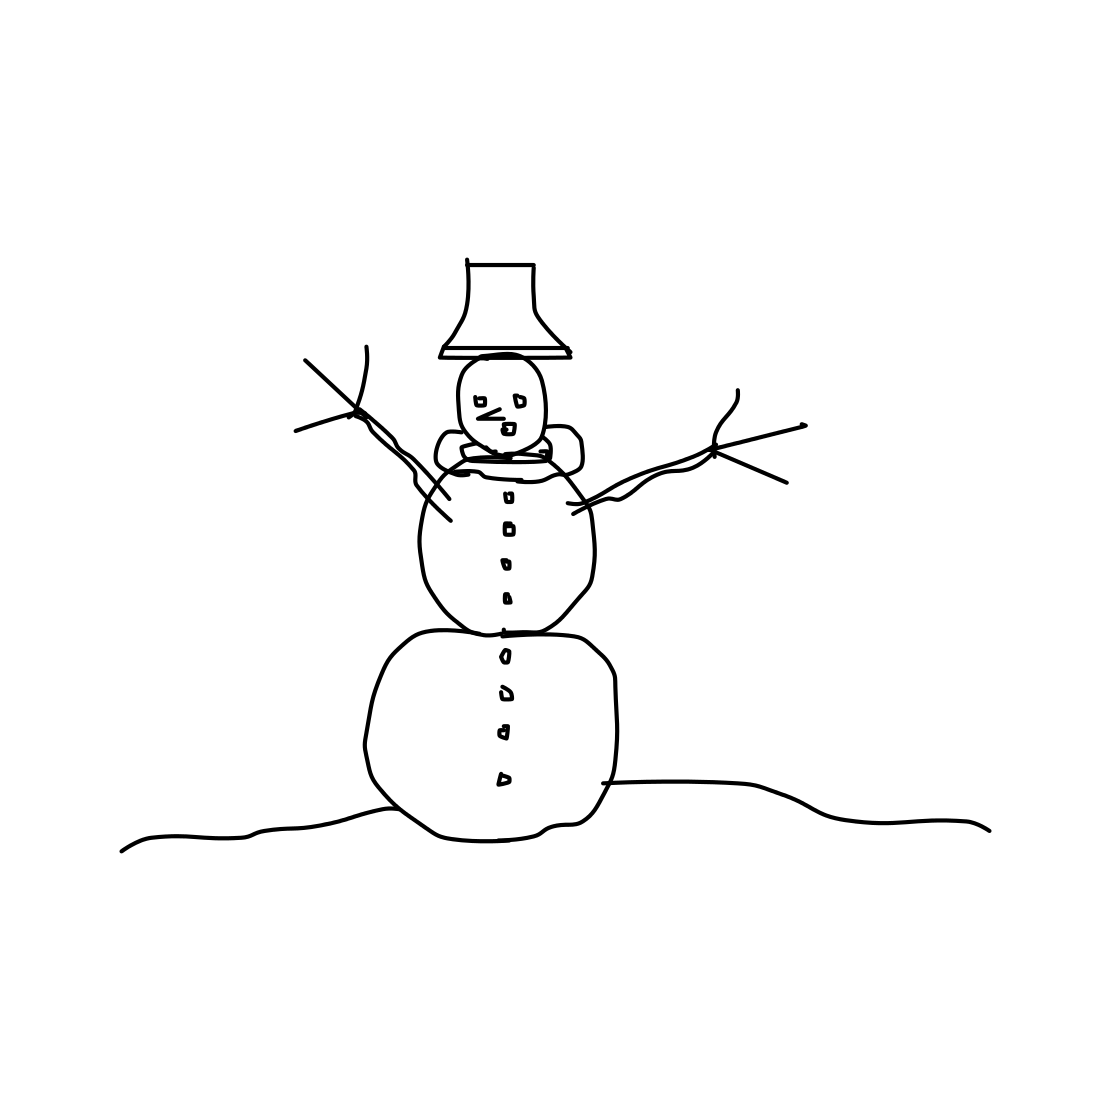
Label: snowman